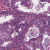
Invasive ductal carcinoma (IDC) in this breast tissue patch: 0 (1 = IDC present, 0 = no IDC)